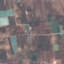
Label: PermanentCrop